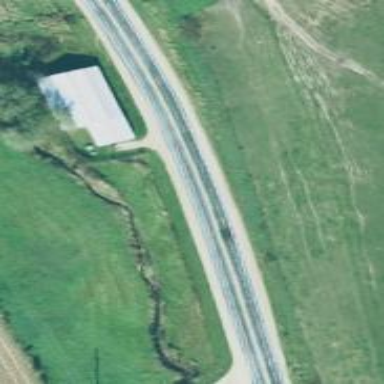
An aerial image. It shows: Primary highway.